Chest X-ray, AP view. Patient: 45 years old, sex M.
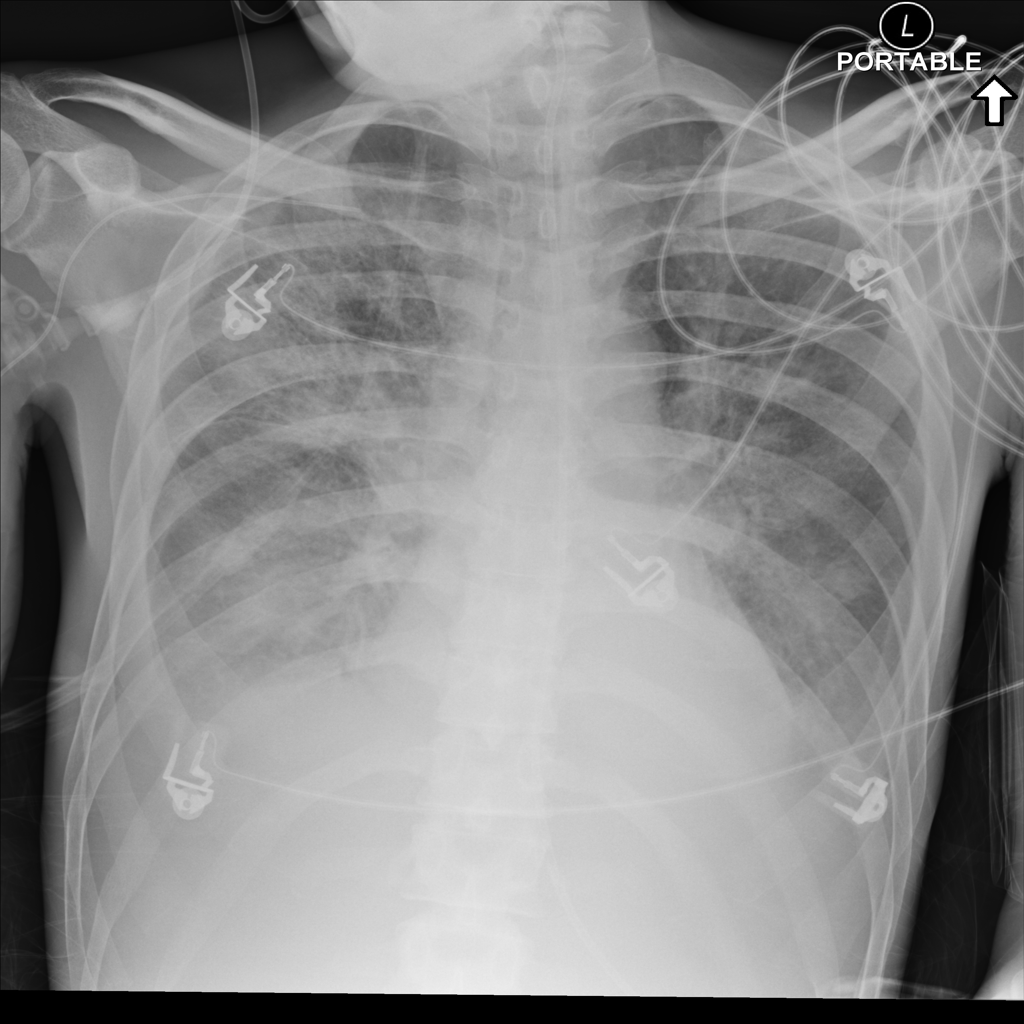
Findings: Effusion, Infiltration